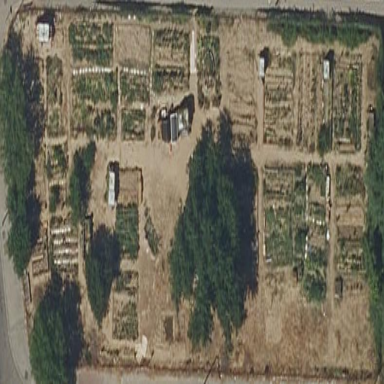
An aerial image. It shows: Orchard.